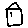
Label: house